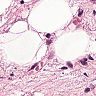
Metastatic tissue present: no